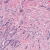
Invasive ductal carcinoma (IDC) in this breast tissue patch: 1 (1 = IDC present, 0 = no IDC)